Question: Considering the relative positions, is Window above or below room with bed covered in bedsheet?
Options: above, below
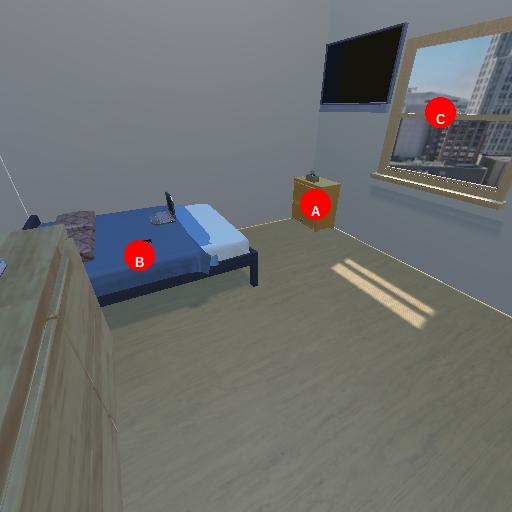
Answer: above